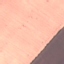
Land use / land cover class: AnnualCrop